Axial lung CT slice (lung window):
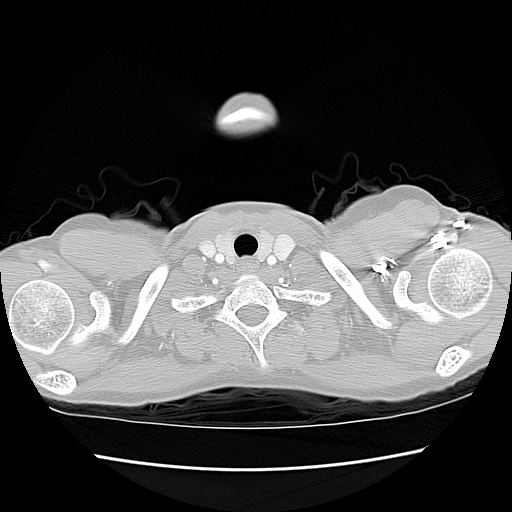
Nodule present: no